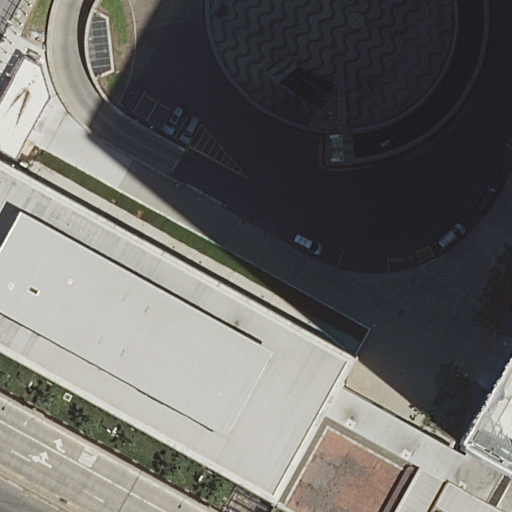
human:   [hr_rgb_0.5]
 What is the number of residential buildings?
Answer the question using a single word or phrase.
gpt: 5

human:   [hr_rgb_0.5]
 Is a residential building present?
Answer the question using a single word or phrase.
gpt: yes

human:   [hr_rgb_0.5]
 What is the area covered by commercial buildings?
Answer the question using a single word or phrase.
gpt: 0m2

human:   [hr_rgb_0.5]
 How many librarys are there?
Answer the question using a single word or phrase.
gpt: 1

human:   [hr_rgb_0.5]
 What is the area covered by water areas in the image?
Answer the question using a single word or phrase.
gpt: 841m2

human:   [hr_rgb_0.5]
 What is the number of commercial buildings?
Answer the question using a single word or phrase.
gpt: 0

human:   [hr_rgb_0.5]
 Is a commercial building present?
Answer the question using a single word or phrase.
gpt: no

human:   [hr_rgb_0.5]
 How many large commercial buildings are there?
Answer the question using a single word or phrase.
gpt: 0

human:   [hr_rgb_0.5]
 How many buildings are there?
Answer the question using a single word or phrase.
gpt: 6

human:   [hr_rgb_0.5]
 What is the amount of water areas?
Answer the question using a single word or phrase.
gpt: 1

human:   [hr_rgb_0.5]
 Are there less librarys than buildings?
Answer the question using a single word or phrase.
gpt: yes

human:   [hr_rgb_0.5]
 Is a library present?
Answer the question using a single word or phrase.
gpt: yes

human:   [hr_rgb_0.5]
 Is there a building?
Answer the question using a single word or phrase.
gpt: yes

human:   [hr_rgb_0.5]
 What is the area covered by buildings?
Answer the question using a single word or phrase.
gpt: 5047m2

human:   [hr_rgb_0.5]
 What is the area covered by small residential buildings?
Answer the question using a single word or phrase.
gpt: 73m2

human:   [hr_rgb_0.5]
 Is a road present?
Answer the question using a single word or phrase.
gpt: yes

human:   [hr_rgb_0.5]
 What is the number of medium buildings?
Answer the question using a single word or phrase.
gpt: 1

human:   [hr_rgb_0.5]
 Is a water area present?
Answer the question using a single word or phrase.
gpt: yes

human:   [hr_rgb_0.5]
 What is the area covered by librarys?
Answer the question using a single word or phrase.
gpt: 2308m2

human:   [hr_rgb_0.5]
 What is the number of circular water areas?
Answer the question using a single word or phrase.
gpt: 0

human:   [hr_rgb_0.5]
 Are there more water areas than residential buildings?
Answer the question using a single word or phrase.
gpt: no

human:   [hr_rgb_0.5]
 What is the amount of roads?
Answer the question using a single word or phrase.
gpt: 7

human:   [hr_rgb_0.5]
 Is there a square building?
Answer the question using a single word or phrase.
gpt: no

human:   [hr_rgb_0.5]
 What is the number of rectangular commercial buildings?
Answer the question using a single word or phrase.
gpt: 0

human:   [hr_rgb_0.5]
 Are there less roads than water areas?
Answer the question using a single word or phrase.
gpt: no

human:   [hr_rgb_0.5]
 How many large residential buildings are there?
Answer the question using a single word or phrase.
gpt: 2

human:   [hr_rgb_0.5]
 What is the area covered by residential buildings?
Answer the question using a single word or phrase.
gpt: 5045m2

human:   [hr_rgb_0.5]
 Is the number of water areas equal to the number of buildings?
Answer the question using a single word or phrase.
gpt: no

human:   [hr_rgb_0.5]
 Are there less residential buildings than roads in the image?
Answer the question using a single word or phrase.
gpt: yes

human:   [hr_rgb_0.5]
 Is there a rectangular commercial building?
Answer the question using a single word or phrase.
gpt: no

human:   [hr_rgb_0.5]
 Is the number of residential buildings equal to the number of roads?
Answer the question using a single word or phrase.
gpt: no

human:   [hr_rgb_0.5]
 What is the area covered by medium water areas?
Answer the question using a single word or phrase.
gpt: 0m2

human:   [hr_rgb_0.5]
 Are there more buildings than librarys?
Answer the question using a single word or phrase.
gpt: yes

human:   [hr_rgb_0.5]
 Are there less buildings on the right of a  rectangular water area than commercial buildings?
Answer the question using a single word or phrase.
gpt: no

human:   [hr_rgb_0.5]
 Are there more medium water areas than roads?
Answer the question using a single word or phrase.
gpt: no

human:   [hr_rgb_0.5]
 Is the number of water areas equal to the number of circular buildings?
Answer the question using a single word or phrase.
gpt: no

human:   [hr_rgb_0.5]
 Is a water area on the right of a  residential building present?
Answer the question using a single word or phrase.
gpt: yes

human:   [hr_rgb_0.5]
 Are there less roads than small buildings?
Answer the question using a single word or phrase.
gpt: no

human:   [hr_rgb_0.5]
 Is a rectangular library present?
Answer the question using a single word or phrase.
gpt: no

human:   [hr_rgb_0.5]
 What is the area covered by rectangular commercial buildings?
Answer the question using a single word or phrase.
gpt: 0m2

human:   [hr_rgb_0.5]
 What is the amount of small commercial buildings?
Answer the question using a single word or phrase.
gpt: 0

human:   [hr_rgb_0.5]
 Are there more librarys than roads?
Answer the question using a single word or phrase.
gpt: no

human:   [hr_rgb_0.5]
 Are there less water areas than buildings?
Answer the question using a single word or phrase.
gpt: yes

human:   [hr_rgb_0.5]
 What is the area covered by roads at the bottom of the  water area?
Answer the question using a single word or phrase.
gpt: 0m2

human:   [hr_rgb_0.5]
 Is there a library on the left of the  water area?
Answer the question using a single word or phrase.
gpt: no

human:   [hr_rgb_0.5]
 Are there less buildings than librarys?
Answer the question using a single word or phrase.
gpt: no

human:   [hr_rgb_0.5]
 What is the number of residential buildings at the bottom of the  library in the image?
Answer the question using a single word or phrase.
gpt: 3

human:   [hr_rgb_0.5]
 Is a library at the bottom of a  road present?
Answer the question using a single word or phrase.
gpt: yes

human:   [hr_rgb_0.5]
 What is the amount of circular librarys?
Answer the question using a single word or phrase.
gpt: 0

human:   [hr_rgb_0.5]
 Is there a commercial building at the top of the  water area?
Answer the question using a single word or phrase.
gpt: no

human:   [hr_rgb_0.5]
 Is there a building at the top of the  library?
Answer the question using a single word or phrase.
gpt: yes

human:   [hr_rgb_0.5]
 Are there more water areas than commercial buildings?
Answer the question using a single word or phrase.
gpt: yes

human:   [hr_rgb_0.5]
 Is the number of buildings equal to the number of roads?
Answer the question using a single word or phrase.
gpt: no

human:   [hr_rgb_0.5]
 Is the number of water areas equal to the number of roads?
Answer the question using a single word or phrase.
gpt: no

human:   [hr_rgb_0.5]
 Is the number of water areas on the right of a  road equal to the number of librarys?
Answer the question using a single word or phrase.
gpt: yes

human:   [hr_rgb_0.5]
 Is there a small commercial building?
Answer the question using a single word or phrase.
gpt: no

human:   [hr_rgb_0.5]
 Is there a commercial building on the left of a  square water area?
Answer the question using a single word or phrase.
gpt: no

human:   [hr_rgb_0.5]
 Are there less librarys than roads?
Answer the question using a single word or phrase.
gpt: yes

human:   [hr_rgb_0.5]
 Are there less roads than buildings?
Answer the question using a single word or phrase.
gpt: no

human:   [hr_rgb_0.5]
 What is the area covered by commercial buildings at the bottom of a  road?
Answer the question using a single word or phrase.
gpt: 0m2

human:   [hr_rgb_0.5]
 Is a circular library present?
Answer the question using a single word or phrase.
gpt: no

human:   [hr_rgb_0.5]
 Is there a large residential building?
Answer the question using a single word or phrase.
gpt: yes

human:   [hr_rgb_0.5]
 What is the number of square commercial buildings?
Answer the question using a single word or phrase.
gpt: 0

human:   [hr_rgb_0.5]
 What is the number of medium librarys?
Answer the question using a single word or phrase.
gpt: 0